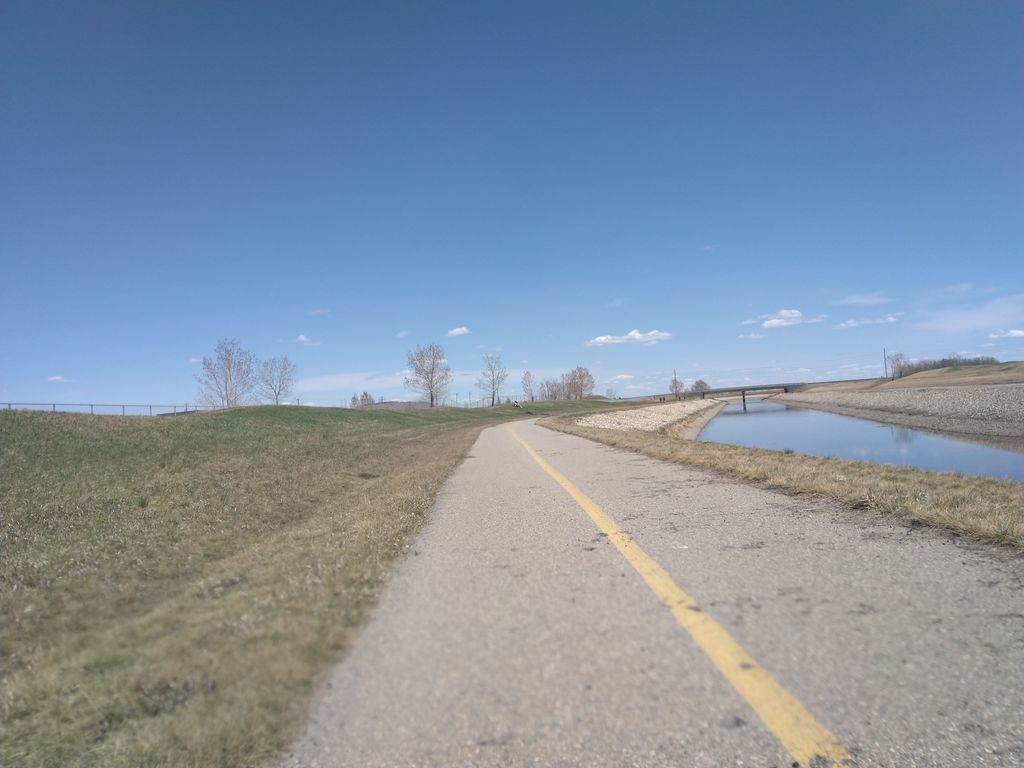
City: calgary